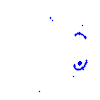
Particle: pion